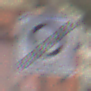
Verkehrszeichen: EndeUmweltzone
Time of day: Midday
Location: Outdoor (Urban)
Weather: Overcast
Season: NotSpecified
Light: Natural